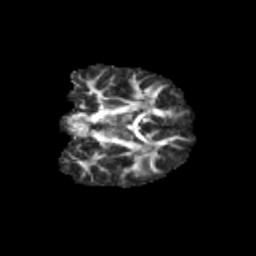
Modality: FA
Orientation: coronal
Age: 10
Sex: female
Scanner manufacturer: siemens
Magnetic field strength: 3 T
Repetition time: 3.8 s
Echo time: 0.07 s